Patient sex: M
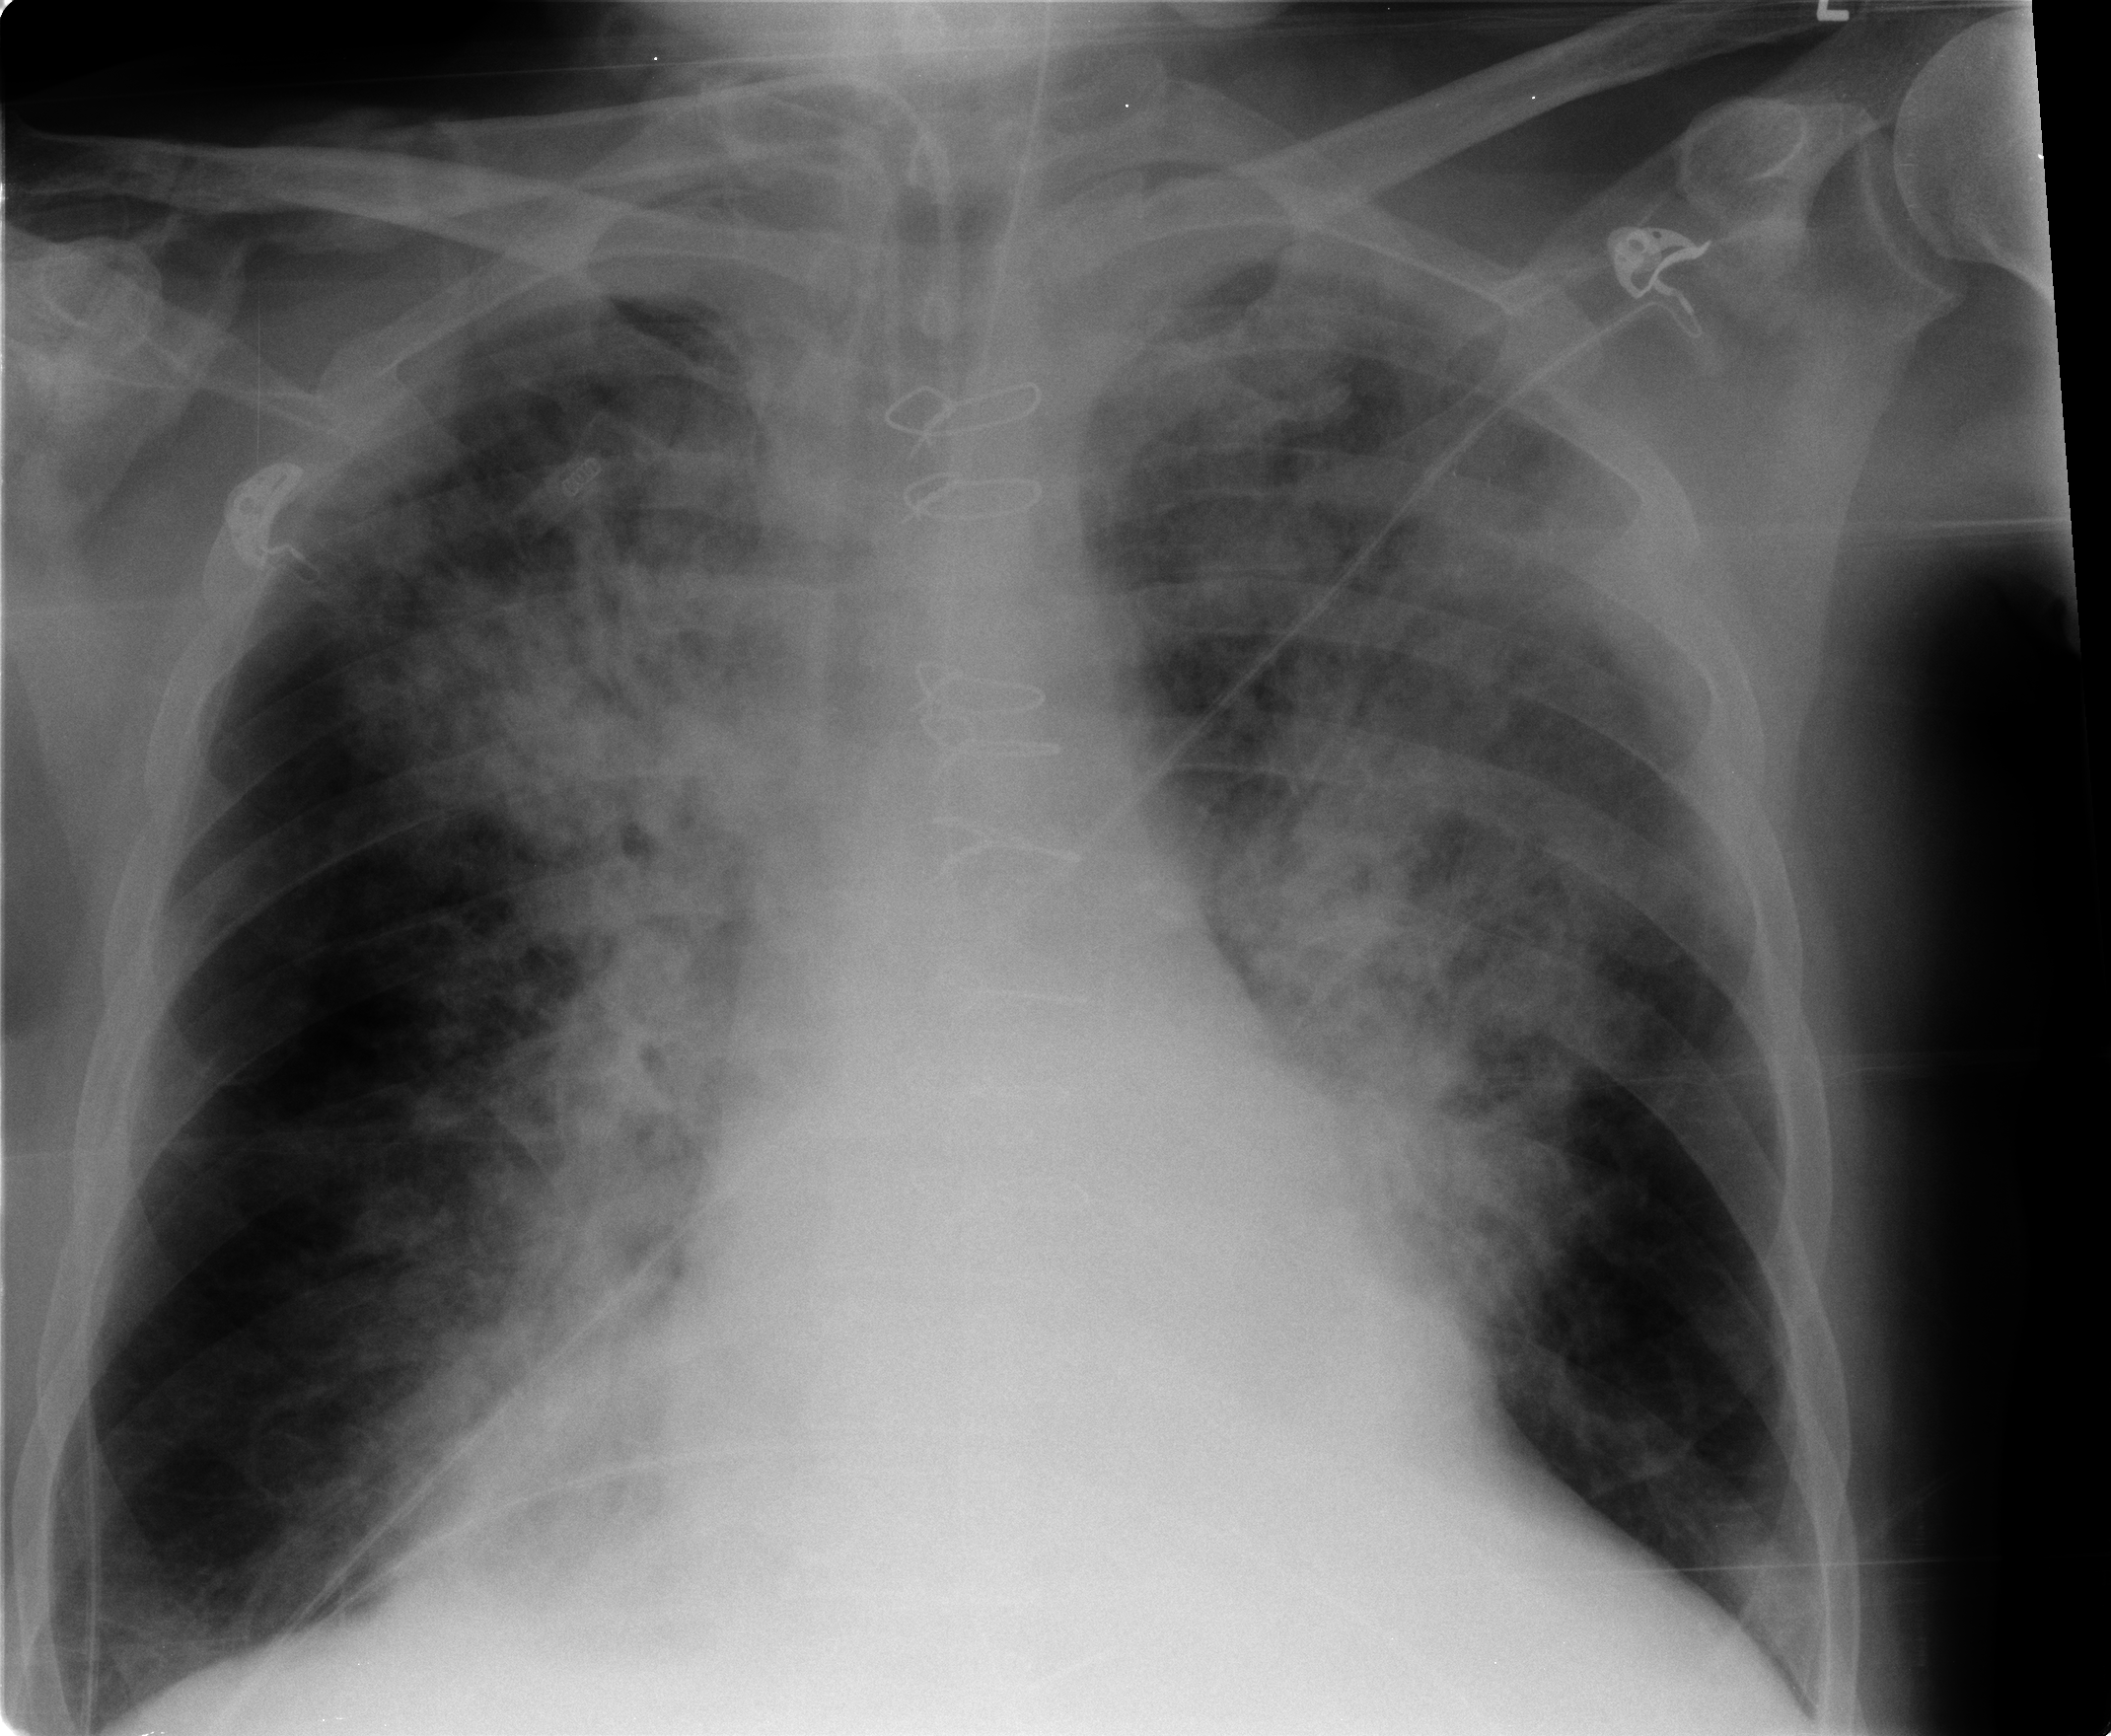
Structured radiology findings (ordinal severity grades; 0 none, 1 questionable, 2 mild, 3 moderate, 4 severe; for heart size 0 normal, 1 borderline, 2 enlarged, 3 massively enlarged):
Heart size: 3
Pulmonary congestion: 2
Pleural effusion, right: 2
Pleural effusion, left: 2
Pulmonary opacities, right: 4
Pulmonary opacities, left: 4
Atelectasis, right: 3
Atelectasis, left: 3